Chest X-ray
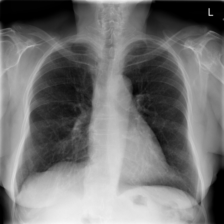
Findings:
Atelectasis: negative
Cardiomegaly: negative
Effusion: negative
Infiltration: negative
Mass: negative
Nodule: negative
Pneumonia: negative
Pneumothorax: negative
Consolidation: negative
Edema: negative
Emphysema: negative
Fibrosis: negative
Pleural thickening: negative
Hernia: negative